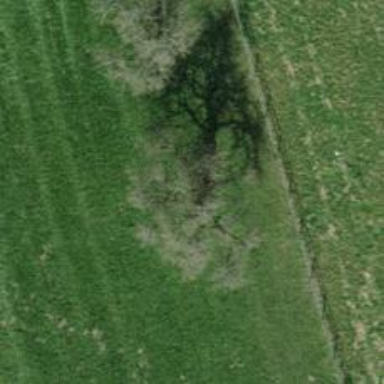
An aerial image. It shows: Broadleaved tree with lush foliage.